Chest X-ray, PA view. Patient: 46 years old, sex F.
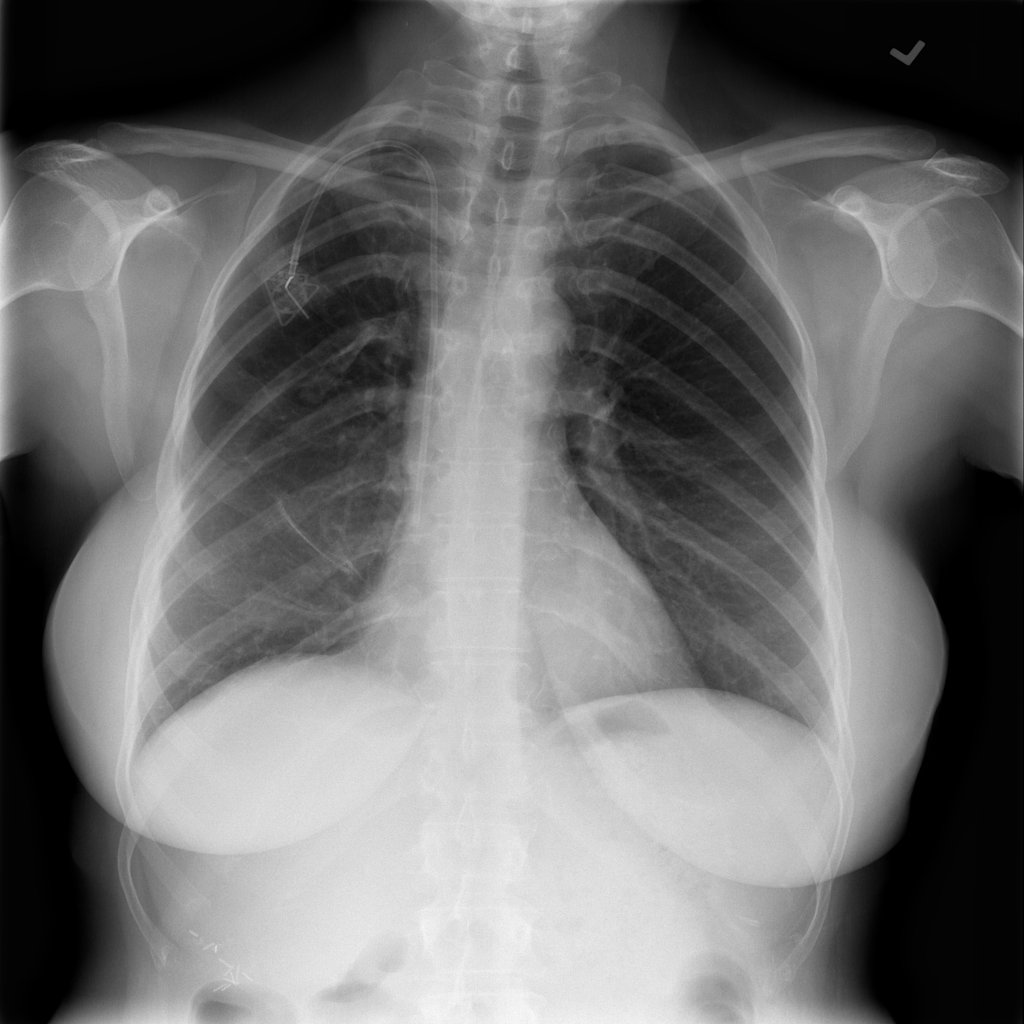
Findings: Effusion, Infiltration